Question: I have this layout:
'''
<LinearLayout
android:orientation="vertical"
android:layout_width="match_parent"
android:layout_height="match_parent"
android:background="#FF2c3e50">
<FrameLayout
android:layout_width="300px"
android:layout_height="5px"
android:background="#FF4a80c2"
>
</FrameLayout>
<HorizontalScrollView
android:layout_width="wrap_content"
android:layout_height="match_parent"
android:overScrollMode="never">
<GridLayout
android:layout_width="match_parent"
android:layout_height="match_parent"
android:rowCount="2"
android:orientation="vertical"
android:padding="50px">
<Button
android:layout_marginBottom="20px"
android:layout_marginRight="20px"
android:lines="2"
android:textColor="#fff3f3f3"
android:layout_width="165px"
android:layout_height="165px"
android:text="zrusit bez zapisu"
android:gravity="center"
android:textStyle="bold"
android:padding="10px"
android:textSize="24px"
android:background="@drawable/cancel_button"/>
<Button
android:layout_marginBottom="20px"
android:layout_marginRight="20px"
android:lines="2"
android:textColor="#fff3f3f3"
android:layout_width="165px"
android:layout_height="165px"
android:text="odchod"
android:gravity="center"
android:textStyle="bold"
android:textSize="24px"
android:padding="10px"
android:background="@drawable/type_button_default"/>
<Button
android:layout_marginBottom="20px"
android:lines="2"
android:layout_marginRight="20px"
android:textColor="#fff3f3f3"
android:layout_width="165px"
android:layout_height="165px"
android:text="nemoc"
android:padding="10px"
android:gravity="center"
android:textStyle="bold"
android:textSize="24px"
android:background="@drawable/type_button"/>
<Button
android:layout_marginBottom="20px"
android:layout_marginRight="20px"
android:lines="2"
android:textColor="#fff3f3f3"
android:layout_width="165px"
android:layout_height="165px"
android:text="lekar"
android:padding="10px"
android:gravity="center"
android:textStyle="bold"
android:textSize="24px"
android:background="@drawable/type_button"/>
<Button
android:layout_marginBottom="20px"
android:layout_marginRight="20px"
android:lines="2"
android:textColor="#fff3f3f3"
android:layout_width="165px"
android:layout_height="165px"
android:padding="10px"
android:text="pracovni cesta"
android:gravity="center"
android:textStyle="bold"
android:textSize="24px"
android:background="@drawable/type_button"/>
<Button
android:layout_marginBottom="20px"
android:lines="2"
android:layout_marginRight="20px"
android:textColor="#fff3f3f3"
android:layout_width="165px"
android:layout_height="165px"
android:padding="10px"
android:text="skoleni"
android:gravity="center"
android:textStyle="bold"
android:textSize="24px"
android:background="@drawable/type_button"/>
<Button
android:layout_marginBottom="20px"
android:lines="2"
android:layout_marginRight="20px"
android:textColor="#fff3f3f3"
android:layout_width="165px"
android:layout_height="165px"
android:padding="10px"
android:text="neplacene volno"
android:gravity="center"
android:textStyle="bold"
android:textSize="24px"
android:background="@drawable/type_button"/>
<Button
android:layout_marginBottom="20px"
android:lines="2"
android:layout_marginRight="20px"
android:textColor="#fff3f3f3"
android:layout_width="165px"
android:layout_height="165px"
android:text="volno"
android:padding="10px"
android:gravity="center"
android:textStyle="bold"
android:textSize="24px"
android:background="@drawable/type_button"/>
<Button
android:layout_marginBottom="20px"
android:lines="2"
android:layout_marginRight="20px"
android:textColor="#fff3f3f3"
android:layout_width="165px"
android:layout_height="165px"
android:padding="10px"
android:text="nahradni volno"
android:gravity="center"
android:textStyle="bold"
android:textSize="24px"
android:background="@drawable/type_button"/>
</GridLayout>
</HorizontalScrollView>
</LinearLayout>
'''
When I have multiline buttons in grid layout, they are strangely positioned. Look at the attached image.

Can anyone tell what happens here?
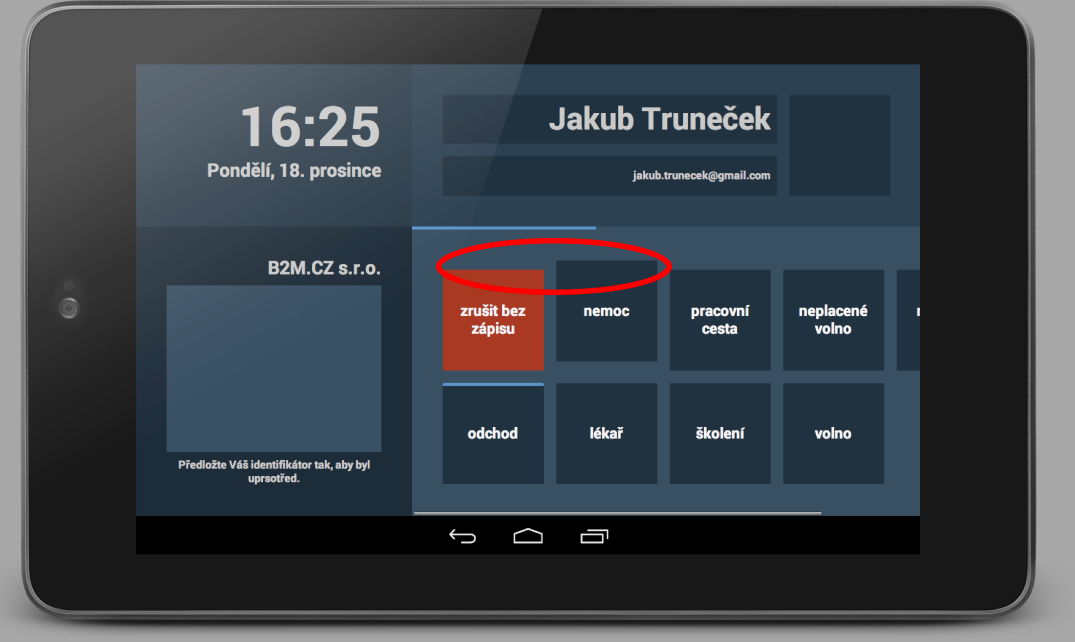
Answer: I found where is the problem. All buttons must have 'layout_gravity' as well. All what is needed is to add 'android:layout_gravity="center"' to all buttons.